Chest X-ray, PA view. Patient: 24 years old, sex F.
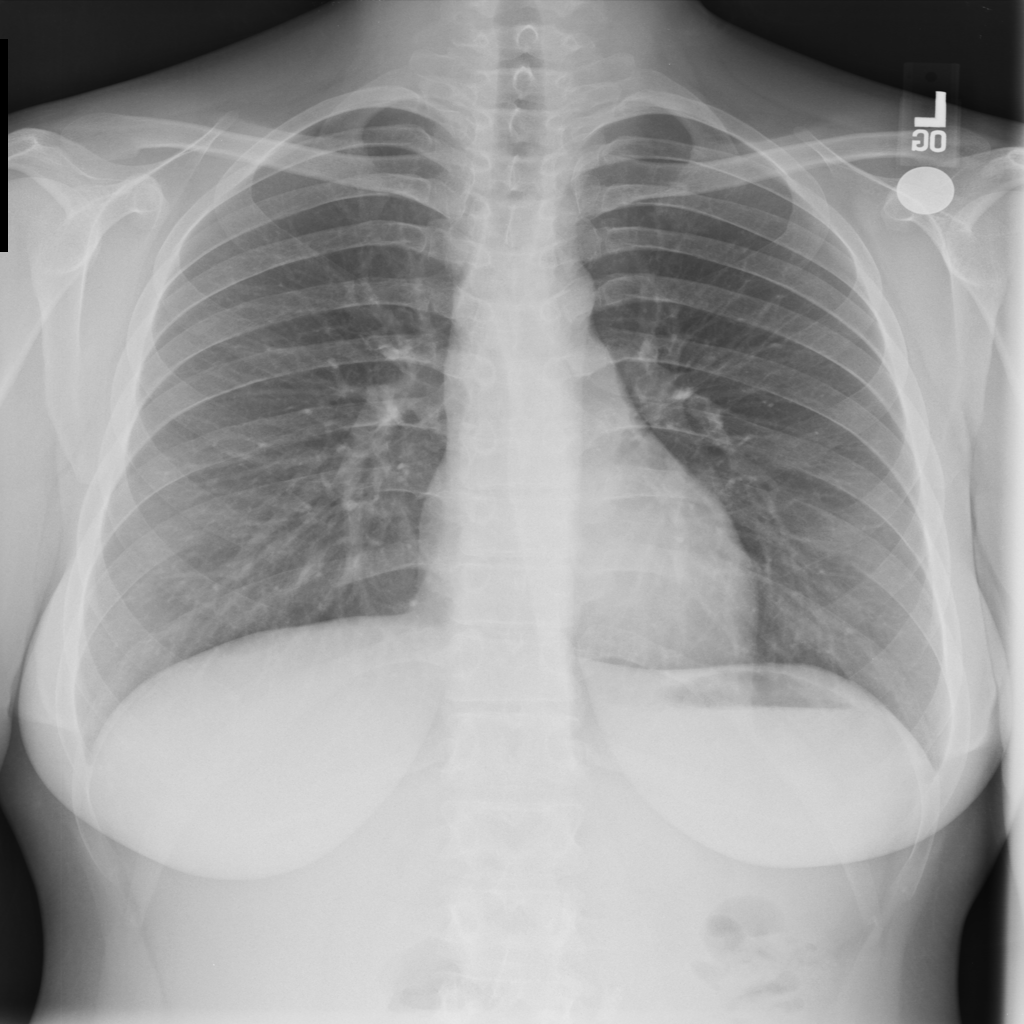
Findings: No Finding